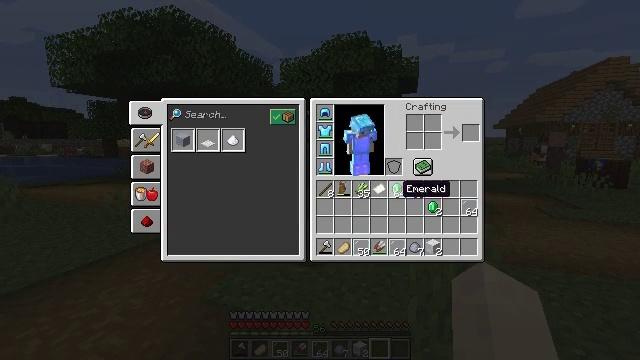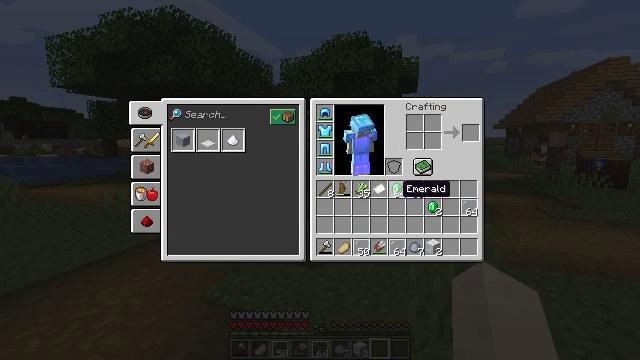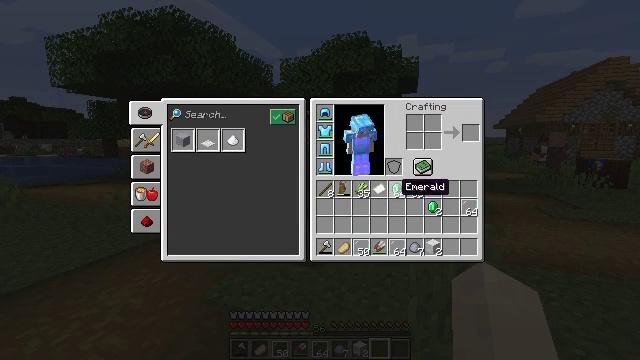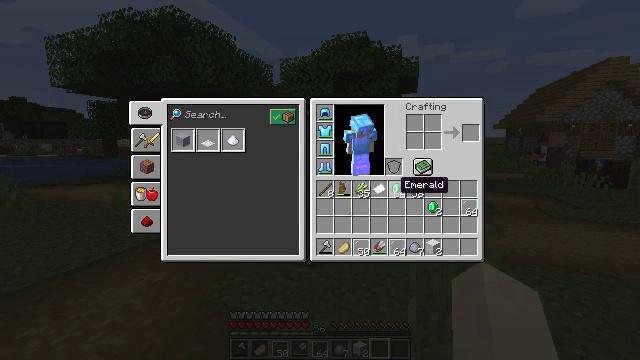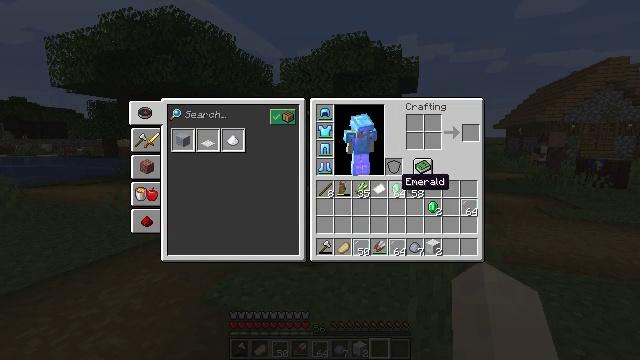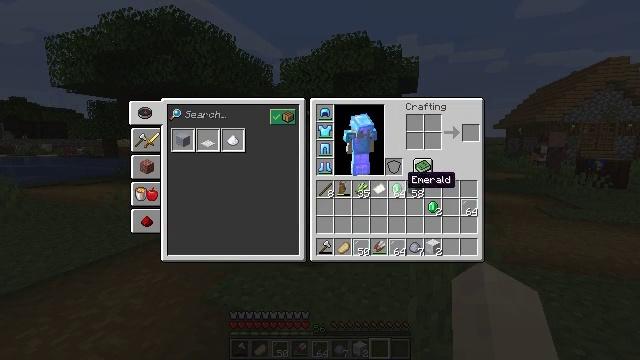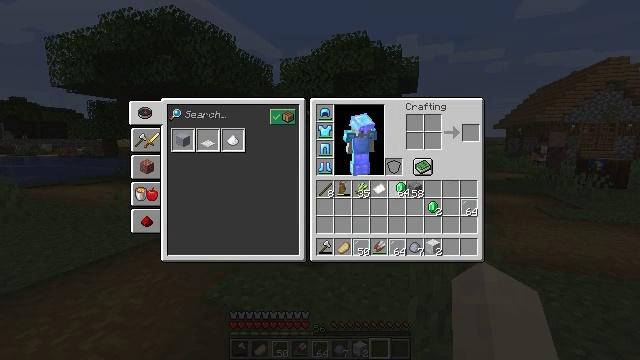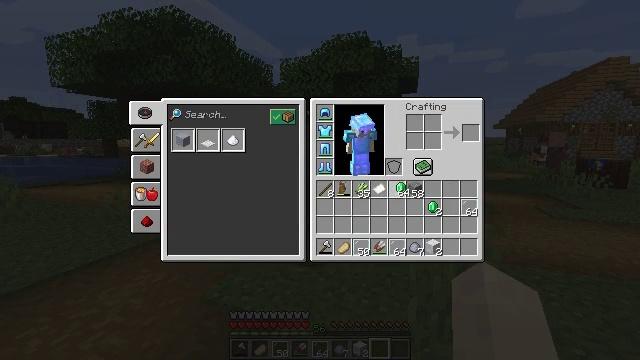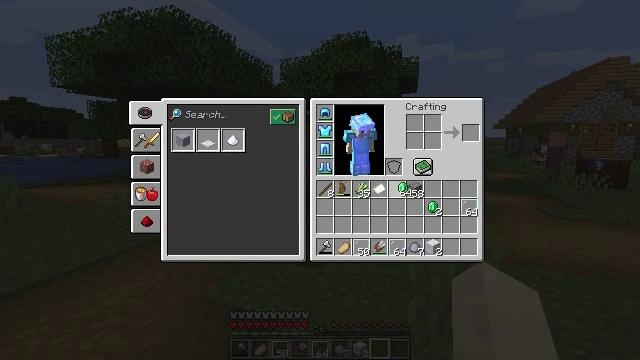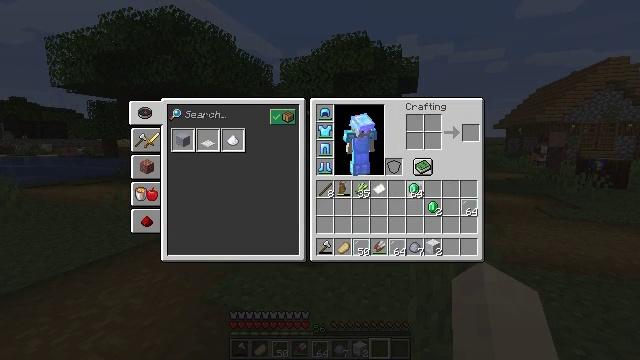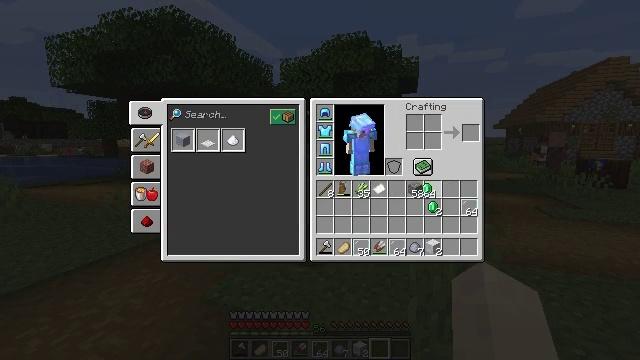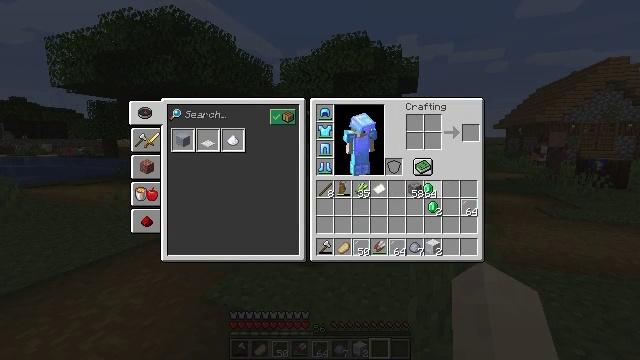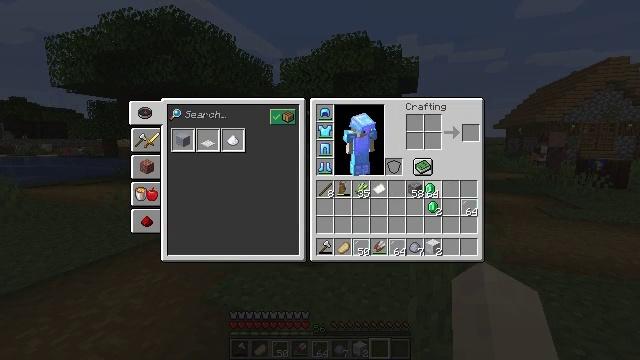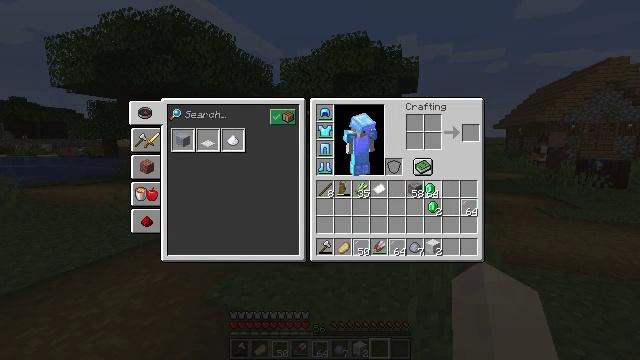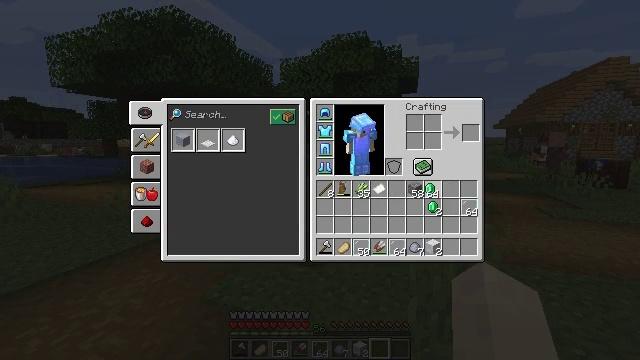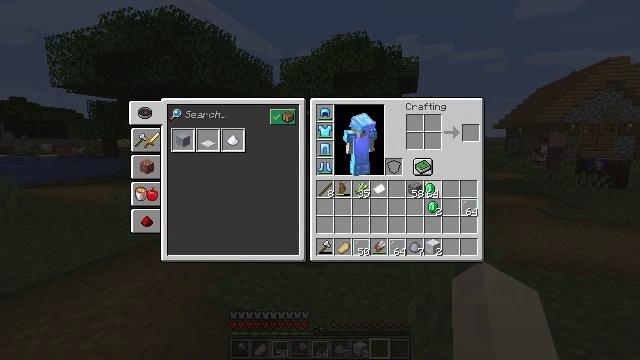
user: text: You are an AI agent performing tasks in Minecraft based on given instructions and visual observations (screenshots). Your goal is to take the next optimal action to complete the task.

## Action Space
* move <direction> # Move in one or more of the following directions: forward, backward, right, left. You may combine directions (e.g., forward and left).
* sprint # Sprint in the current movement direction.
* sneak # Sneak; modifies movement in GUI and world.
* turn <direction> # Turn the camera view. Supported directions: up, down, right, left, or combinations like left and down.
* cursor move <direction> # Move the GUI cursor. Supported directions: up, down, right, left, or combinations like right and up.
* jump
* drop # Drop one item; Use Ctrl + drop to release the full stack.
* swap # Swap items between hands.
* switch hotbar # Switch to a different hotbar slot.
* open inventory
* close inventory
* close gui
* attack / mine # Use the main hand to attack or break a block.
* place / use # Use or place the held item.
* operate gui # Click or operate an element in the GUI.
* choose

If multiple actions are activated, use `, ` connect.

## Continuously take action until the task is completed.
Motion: motion action
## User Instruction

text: Make flint via crafting.
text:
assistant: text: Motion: no_op
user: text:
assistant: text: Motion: no_op
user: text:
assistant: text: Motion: no_op
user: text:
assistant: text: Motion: no_op
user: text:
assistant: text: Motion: no_op
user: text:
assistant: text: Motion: operate gui
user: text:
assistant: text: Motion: operate gui
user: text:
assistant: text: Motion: operate gui
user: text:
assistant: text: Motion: cursor move right
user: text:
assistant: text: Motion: cursor move right
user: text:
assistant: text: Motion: no_op
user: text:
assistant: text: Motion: no_op
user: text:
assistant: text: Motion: no_op
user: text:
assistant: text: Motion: operate gui
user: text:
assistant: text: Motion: operate gui
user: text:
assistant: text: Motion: operate gui
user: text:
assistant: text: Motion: no_op
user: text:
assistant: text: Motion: no_op
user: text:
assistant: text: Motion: no_op
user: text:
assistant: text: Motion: no_op
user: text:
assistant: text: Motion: cursor move left and down
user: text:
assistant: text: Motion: cursor move left and down
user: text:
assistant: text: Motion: cursor move left and down
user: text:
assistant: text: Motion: no_op
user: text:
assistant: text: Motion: no_op
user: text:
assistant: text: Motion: no_op
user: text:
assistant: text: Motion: no_op
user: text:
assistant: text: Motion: cursor move right
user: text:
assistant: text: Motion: no_op
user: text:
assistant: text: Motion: no_op